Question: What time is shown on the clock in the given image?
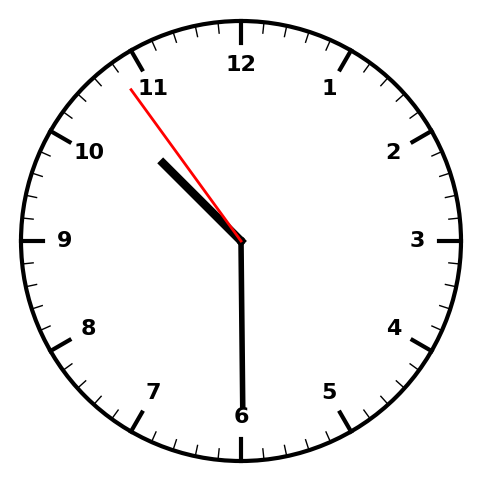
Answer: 10:29:54